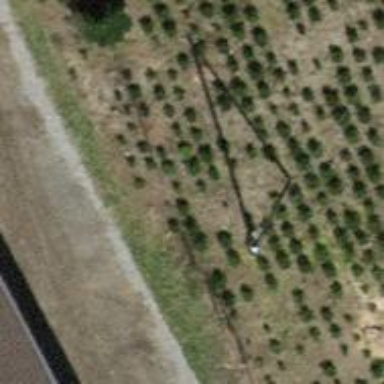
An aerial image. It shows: Power pole.